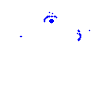
Particle: electron